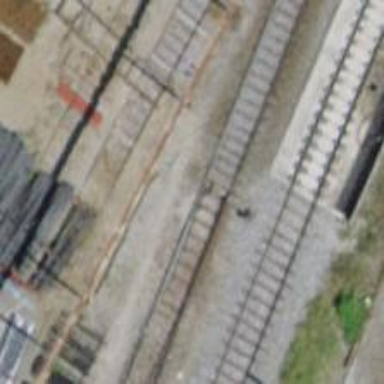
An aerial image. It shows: Railway switch.